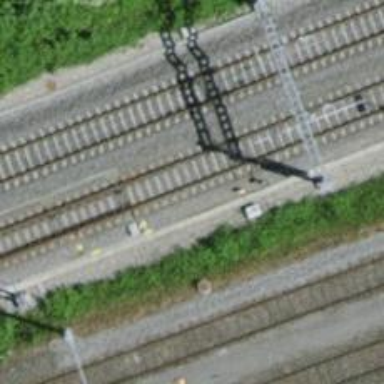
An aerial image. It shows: Railway switch.